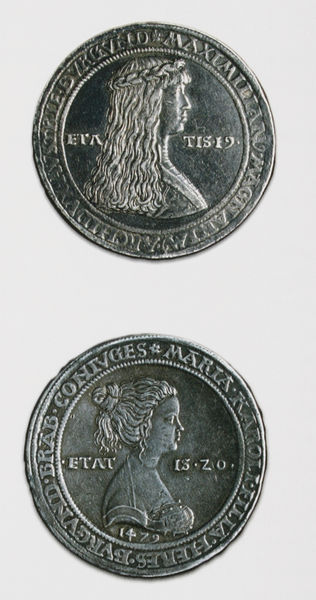
Titel: Münze aus Hall
Künstler: Ulrich Ursentaler
Standort: Trient
Institution: Castello del Buonconsiglio
Schlagwörter: kopf, mann, weiß, frauen, mädchen, ausschnitt, brust, busen, damen, frau, frisur, grau, haar, kleid, köpfe, mund, männer, nase, profil, schwarz, stirn, karo, muster, alt, gesichter, jung, profile, augen, knoten, lang, silber, bildnis, hals, portrait, porträt, haare, paar, augenbrauen, dekollete, dekolletee, gotik, locken, renaissance, kreis, rund, umrandung, relief, brüste, schrift, zwei, mieder, silhouette, nacken, matt, zopf, inschrift, büste, seitenansicht, metall, bronze, wange, jahreszahl, name, haarknoten, eva, eisen, zinn, offen, spanisch, medaillon, geld, rückseite, lockig, text, potrtait, medallie, orden, kranz, lorbeer, lorbeerkranz, portraits, rom, vorderseite, ehepaar, efeu, medallion, silver, antik, medaille, büsten, maria, rundform, blech, metal, römisch, staat, prägung, münze, daten, fraune, schopf, blei, latein, lateinisch, maximilian, umschrift, münzen, medaillie, frauenkopf, burgund, porfil, medaillen, konterfei, benutzt, lorberkranz, taler, buchstabe', coins, etat, madaille, münzbilder, rnda, thaler, efeukranz, etatis, numis, nickel, mpnze, 1479, coniuges, heres